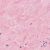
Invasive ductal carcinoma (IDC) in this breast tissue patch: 0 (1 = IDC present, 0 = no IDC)